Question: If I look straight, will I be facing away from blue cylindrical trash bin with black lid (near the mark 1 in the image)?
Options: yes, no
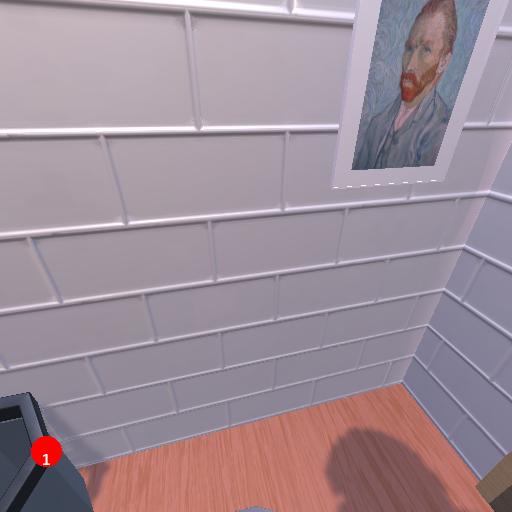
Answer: yes